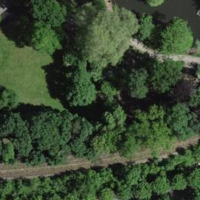
EUNIS habitat code: 53
Species observed at this site:
Phylloscopus collybita
Corvus corone
Berberis vulgaris
Anas platyrhynchos
Sturnus vulgaris
Dendrocopos major
Cinclus cinclus
Columba livia
Ciconia ciconia
Columba palumbus
Sylvia atricapilla
Motacilla alba
Turdus merula